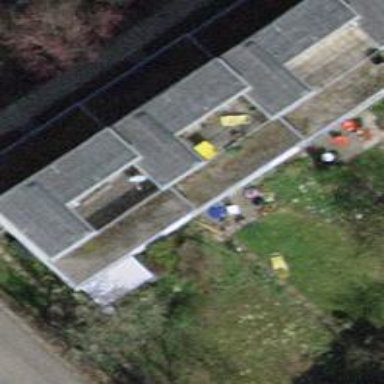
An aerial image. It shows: Flat roof terrace building.